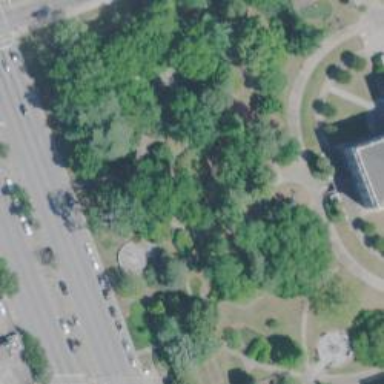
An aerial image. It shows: Historic memorial.